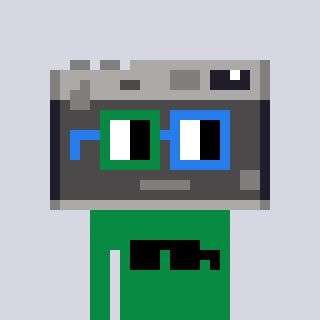
a pixel art character with square green and blue glasses, a camera-shaped head and a green-colored body on a cool background